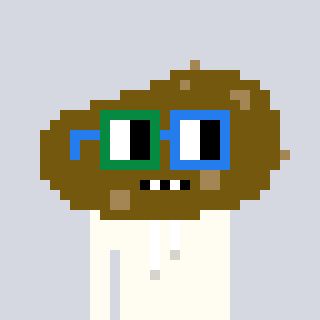
a pixel art character with square green and blue glasses, a potato-shaped head and a grayscale-colored body on a cool background